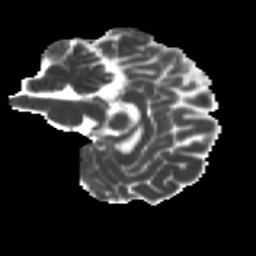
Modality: MD
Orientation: sagittal
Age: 23
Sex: female
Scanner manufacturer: ge
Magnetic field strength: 3 T
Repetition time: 7.8 s
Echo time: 0.0606 s